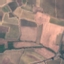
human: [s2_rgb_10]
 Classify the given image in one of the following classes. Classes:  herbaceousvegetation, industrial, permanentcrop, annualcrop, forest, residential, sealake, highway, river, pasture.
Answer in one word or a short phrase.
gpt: PermanentCrop